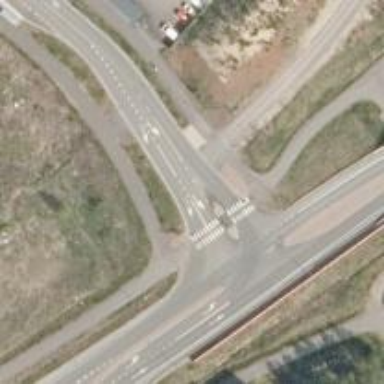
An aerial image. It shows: Marked crossing on asphalt cycleway.